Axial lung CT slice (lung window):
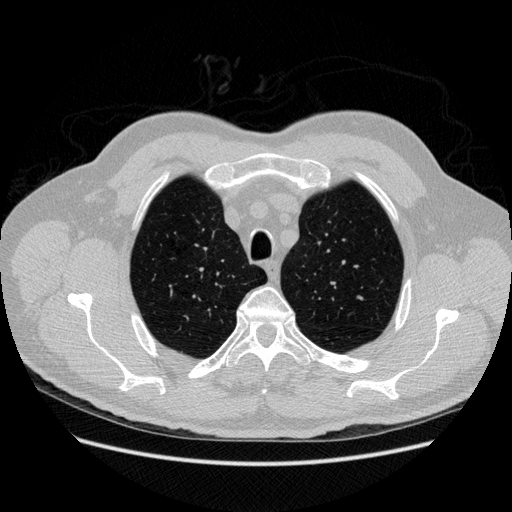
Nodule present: no